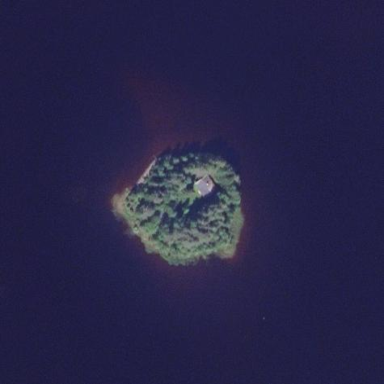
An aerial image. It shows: Islet.